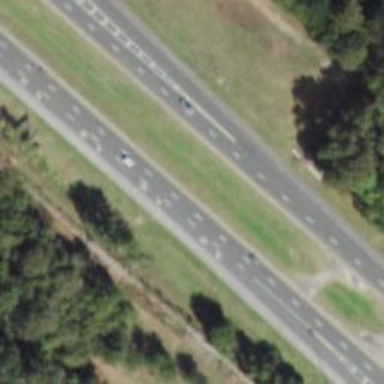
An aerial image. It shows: Motorway junction.